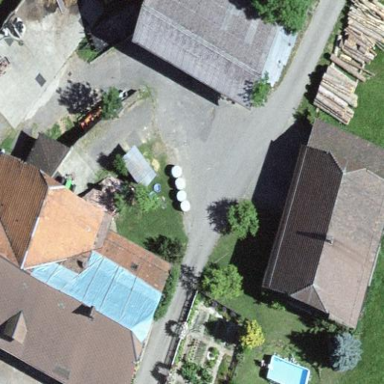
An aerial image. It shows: Farmyard area.